Question: I have a ridiculous problem with Xcode 4.3.2. Whenever I declare a new variable say
'NSMutableDictionary *var = [NSMutableDictionary alloc] init];', Xcode autocompletes 'NSMutableArray' in LHS of the expression but not in RHS.

This is irritating obviously. Often causes typos which I have to re-correct going back and certainly hampers the flow. From my experience it doesn't happen in any other situation.
Anyone else ever faced this? Should I raise a bug?
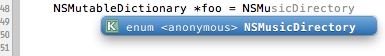
Answer: I think that's because Xcode doesn't know if you want to make some operation with the class and tries to find an appropriate variable. So if you want Xcode to autocomplete your class name in RHS, first write '[]' then start typing inside: '[NS...]'